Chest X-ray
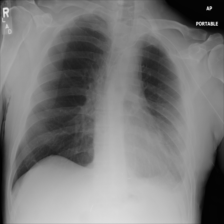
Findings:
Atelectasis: negative
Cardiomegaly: negative
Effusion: negative
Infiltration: negative
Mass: negative
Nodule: negative
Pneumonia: negative
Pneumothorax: negative
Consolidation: negative
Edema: negative
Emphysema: negative
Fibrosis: negative
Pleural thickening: negative
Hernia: negative